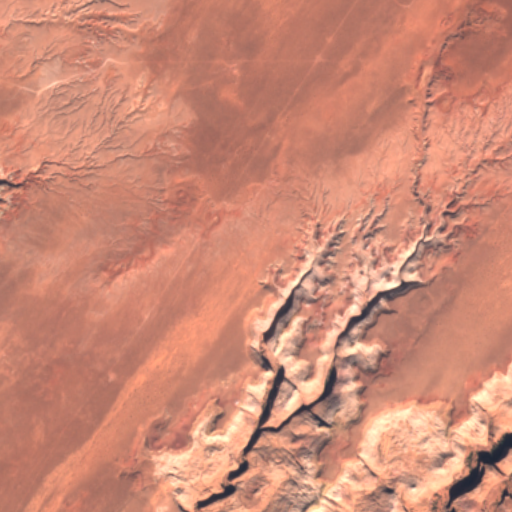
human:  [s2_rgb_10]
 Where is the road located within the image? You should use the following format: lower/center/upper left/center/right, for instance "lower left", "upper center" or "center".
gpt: There is no road in the image.